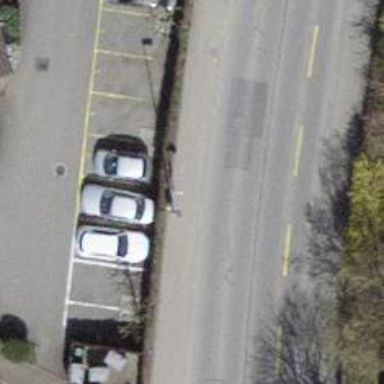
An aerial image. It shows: Bus stop with platform for public transport.